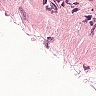
Metastatic tissue present: no